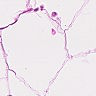
Metastatic tissue present: no